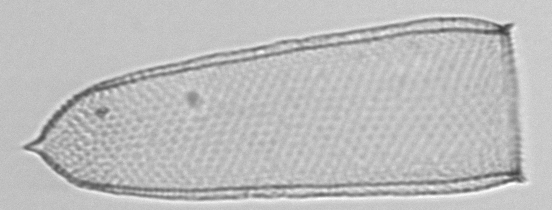
Label: Favella